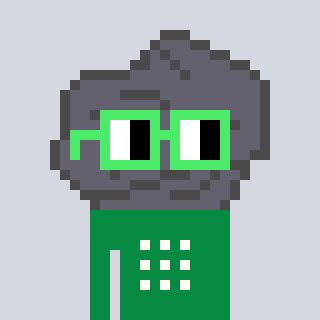
a pixel art character with square light green glasses, a rock-shaped head and a green-colored body on a cool background